Question: Using search display controller in a app, it works fine in iOS 7 but in iOS 8 it shows a white space at right side of search display table as follows

Tried a lot but not getting any solution.
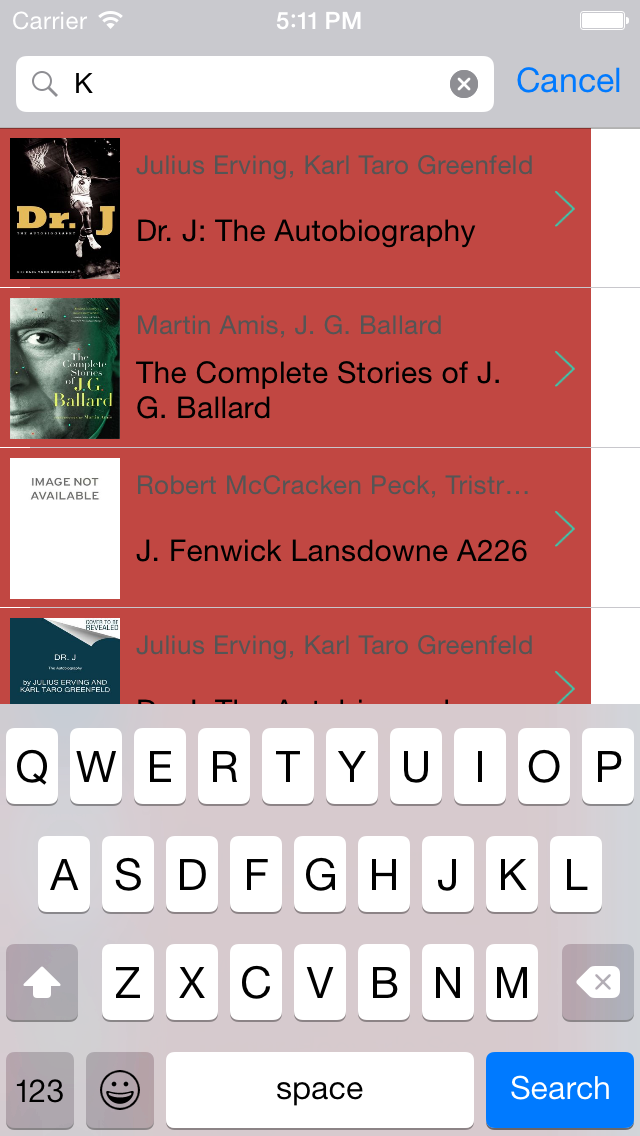
Answer: This is probably because of layoutMargins. Try adding this method to your table view's delegate and see if things work as intended:
'''
- (void)tableView:(UITableView *)tableView willDisplayCell:(UITableViewCell *)cell forRowAtIndexPath:(NSIndexPath *)indexPath
{
// Remove seperator inset
if ([cell respondsToSelector:@selector(setSeparatorInset:)]) {
[cell setSeparatorInset:UIEdgeInsetsZero];
}
// Prevent the cell from inheriting the Table View's margin settings
if ([cell respondsToSelector:@selector(setPreservesSuperviewLayoutMargins:)]) {
[cell setPreservesSuperviewLayoutMargins:NO];
}
// Explictly set your cell's layout margins
if ([cell respondsToSelector:@selector(setLayoutMargins:)]) {
[cell setLayoutMargins:UIEdgeInsetsZero];
}
}
'''